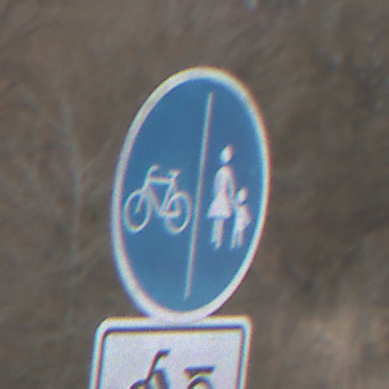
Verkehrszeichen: GetrennterRadUndGehwegRadwegLinks
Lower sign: EinspurigeFahrzeugeFrei2
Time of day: MorningAfternoon
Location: Outdoor (Suburban)
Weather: Overcast
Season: NotSpecified
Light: Natural